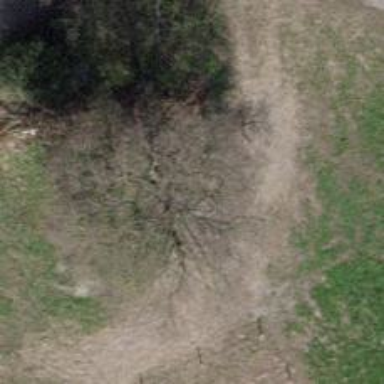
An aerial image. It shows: Grassy path.